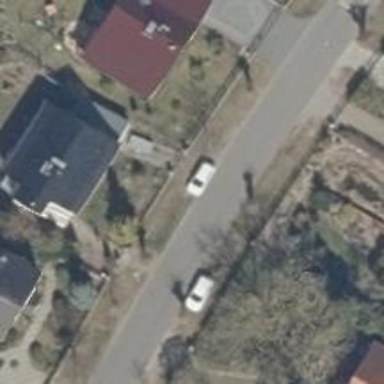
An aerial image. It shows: Smooth asphalt road in residential area.